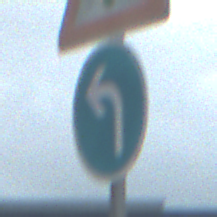
Verkehrszeichen: VorgeschriebeneFahrtrichtungLinks
Zusatzzeichen oben: Lichtzeichenanlage
Umgebung: Outdoor, Suburban
Tageszeit: Midday
Wetter: Overcast
Licht: Natural
Jahreszeit: NotSpecified
Kontrast: LowContrast